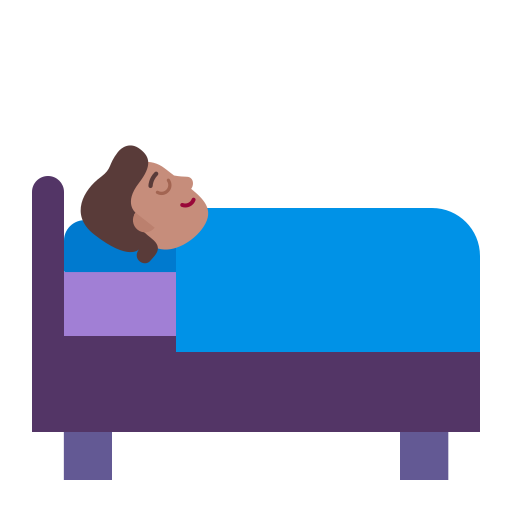
person in bed flat